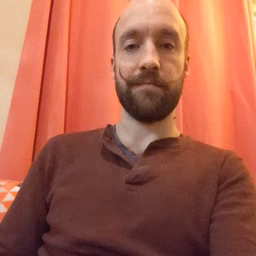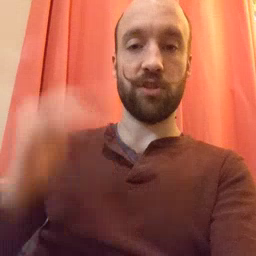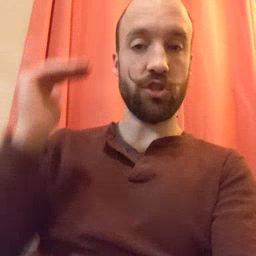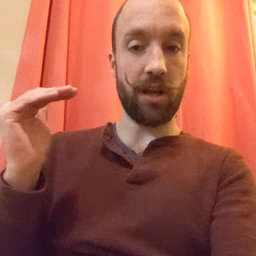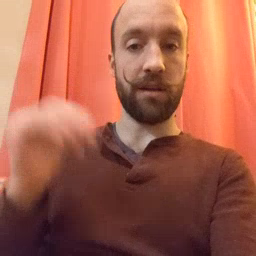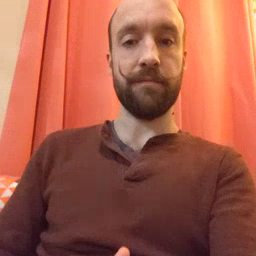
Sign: child